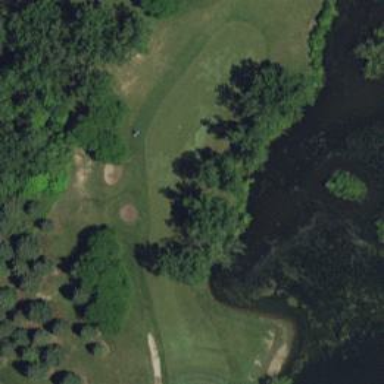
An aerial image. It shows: Golf hole.